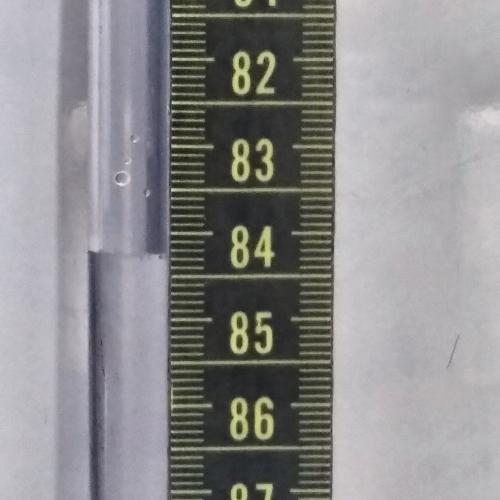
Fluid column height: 84.2 cm